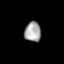
Tissue: lung
Cell type: Epithelial cells
Senescence score: 0.1983
Nuclear area (px): 318
Mean DAPI intensity: 166.022